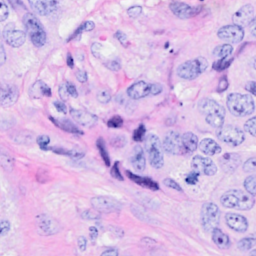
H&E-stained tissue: Breast